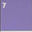
Piece: xx